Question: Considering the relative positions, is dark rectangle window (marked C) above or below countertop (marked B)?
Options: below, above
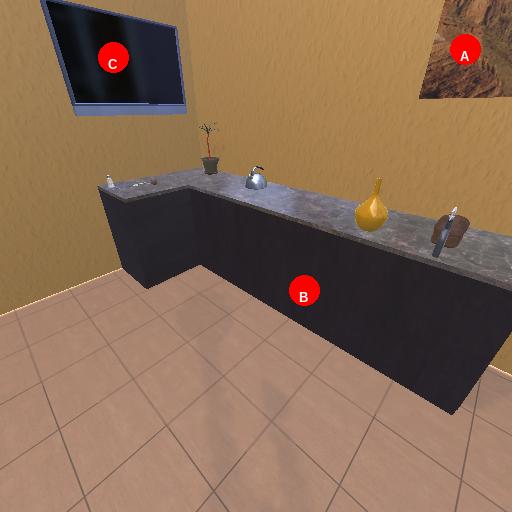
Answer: below